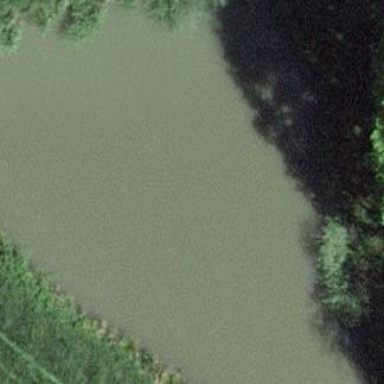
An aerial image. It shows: Lake with natural water.